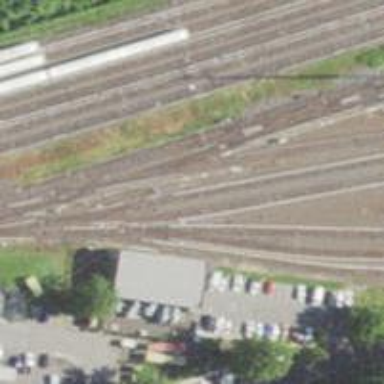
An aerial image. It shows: Electrified rail passing through service yard.